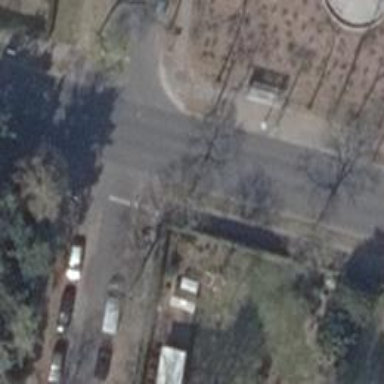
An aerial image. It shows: Unmarked road crossing.